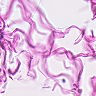
Metastatic tissue present: no